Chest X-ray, PA view. Patient: 84 years old, sex M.
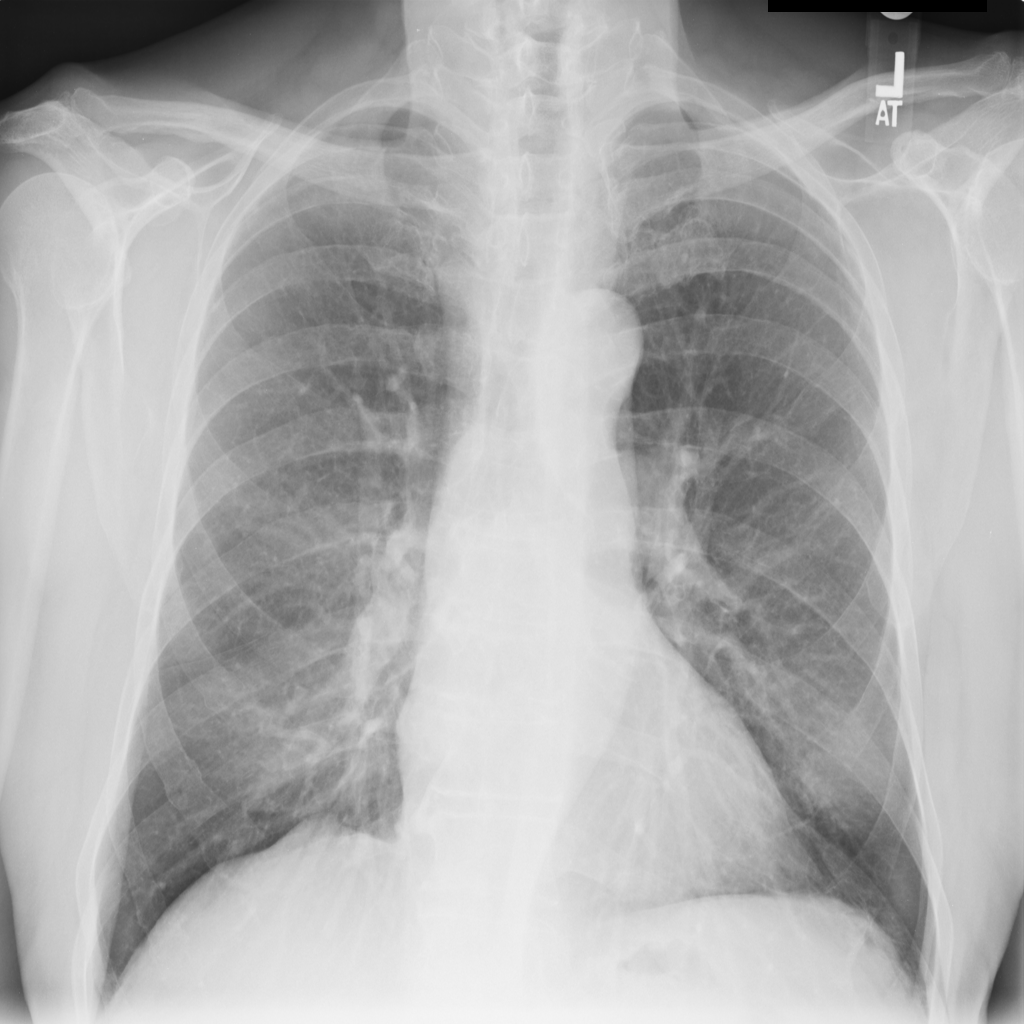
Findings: No Finding